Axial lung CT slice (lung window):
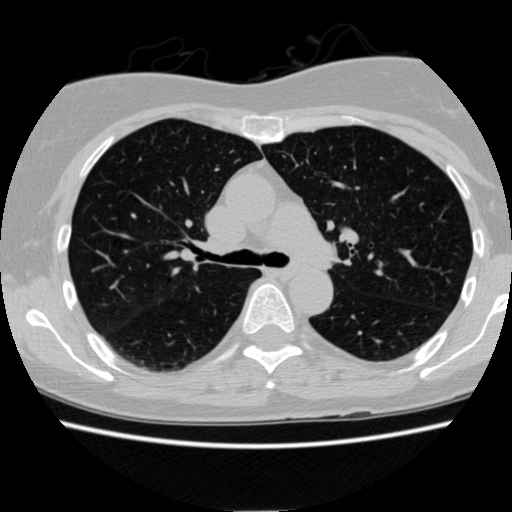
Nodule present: no